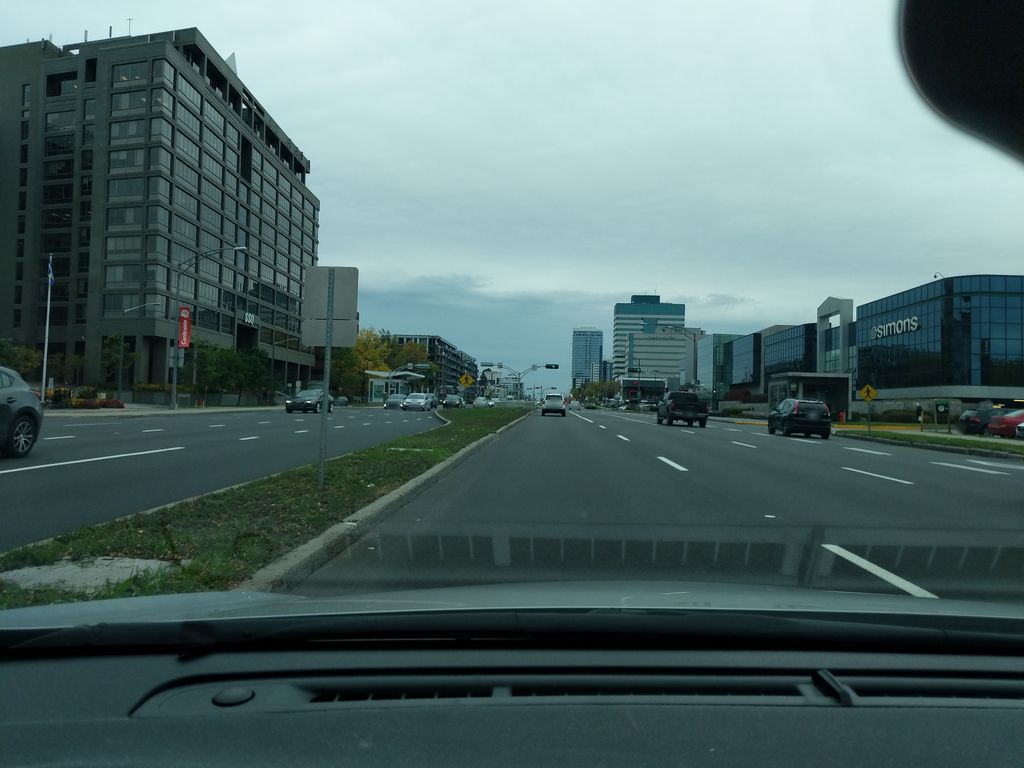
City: quebec_city